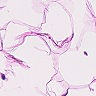
Metastatic tissue present: no